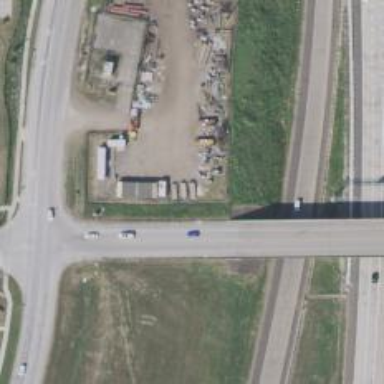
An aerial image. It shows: Secondary road with frontage road.